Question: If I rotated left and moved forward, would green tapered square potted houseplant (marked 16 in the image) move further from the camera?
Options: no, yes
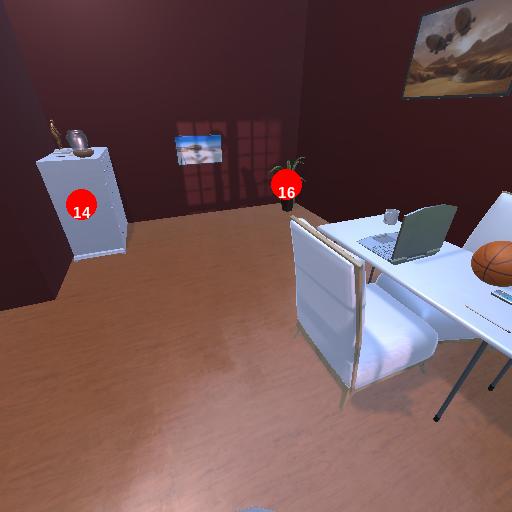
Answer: no